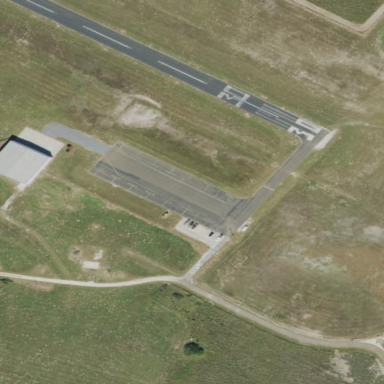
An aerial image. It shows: Apron at the airport.